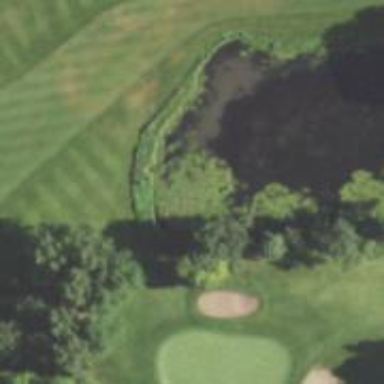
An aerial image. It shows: Golf fairway surrounded by grass.